Platform: macOS
Application: Chrome
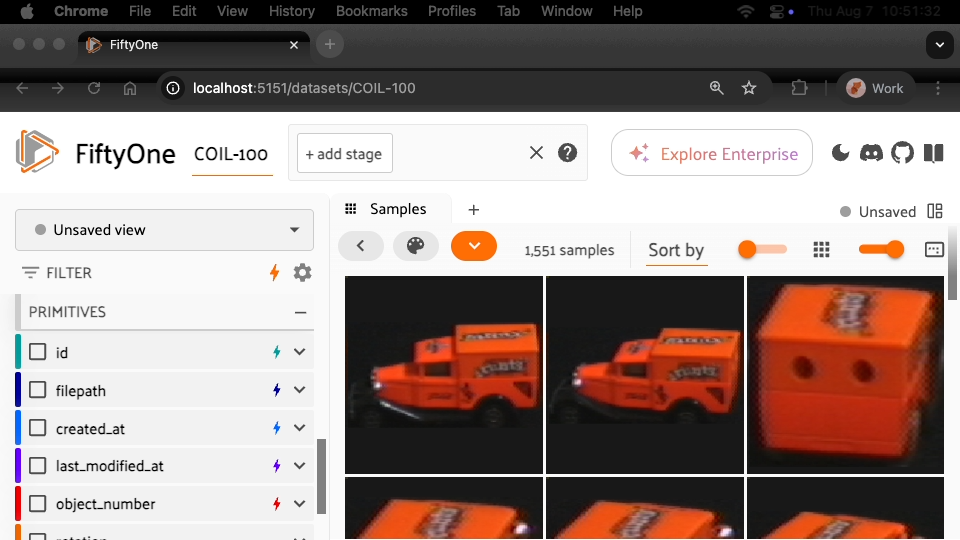
task_description: Scroll up on the sidebar
action_type: click
element_info: Slider
steps_since_start: 1